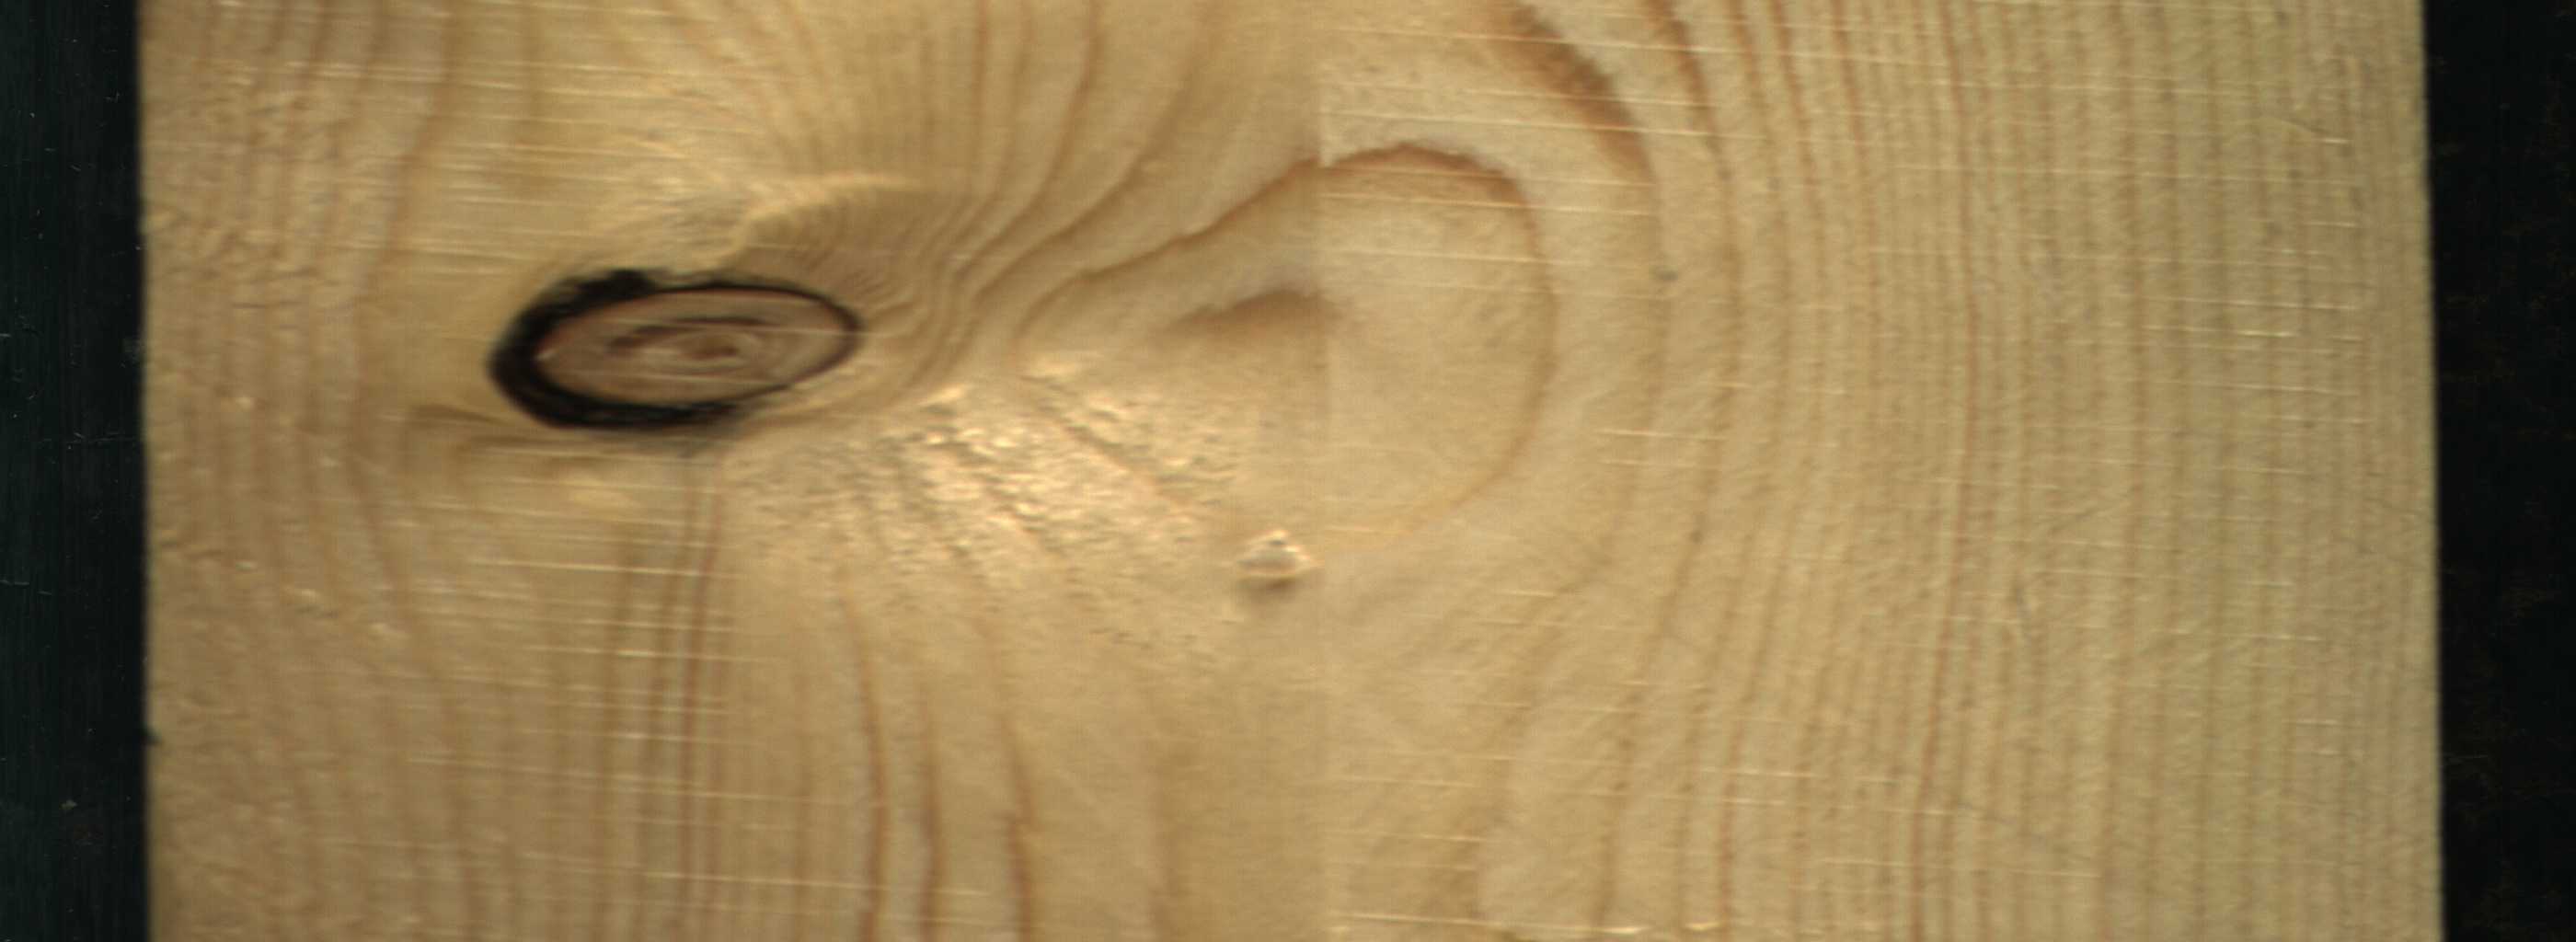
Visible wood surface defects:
Dead_Knot